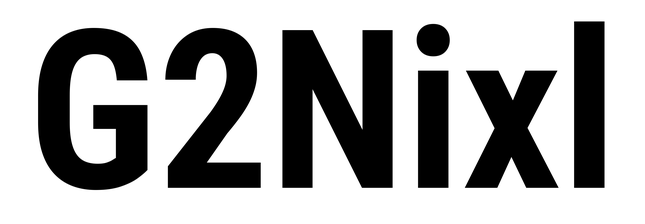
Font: Roboto_Condensed_Bold